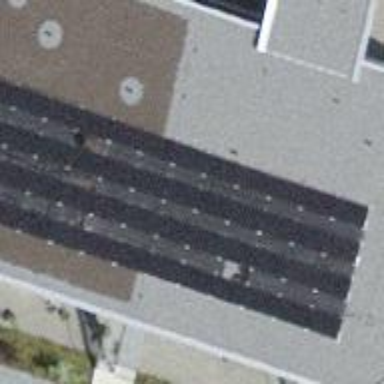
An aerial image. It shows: Solar photovoltaic panel generator.